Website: macys
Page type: gifting
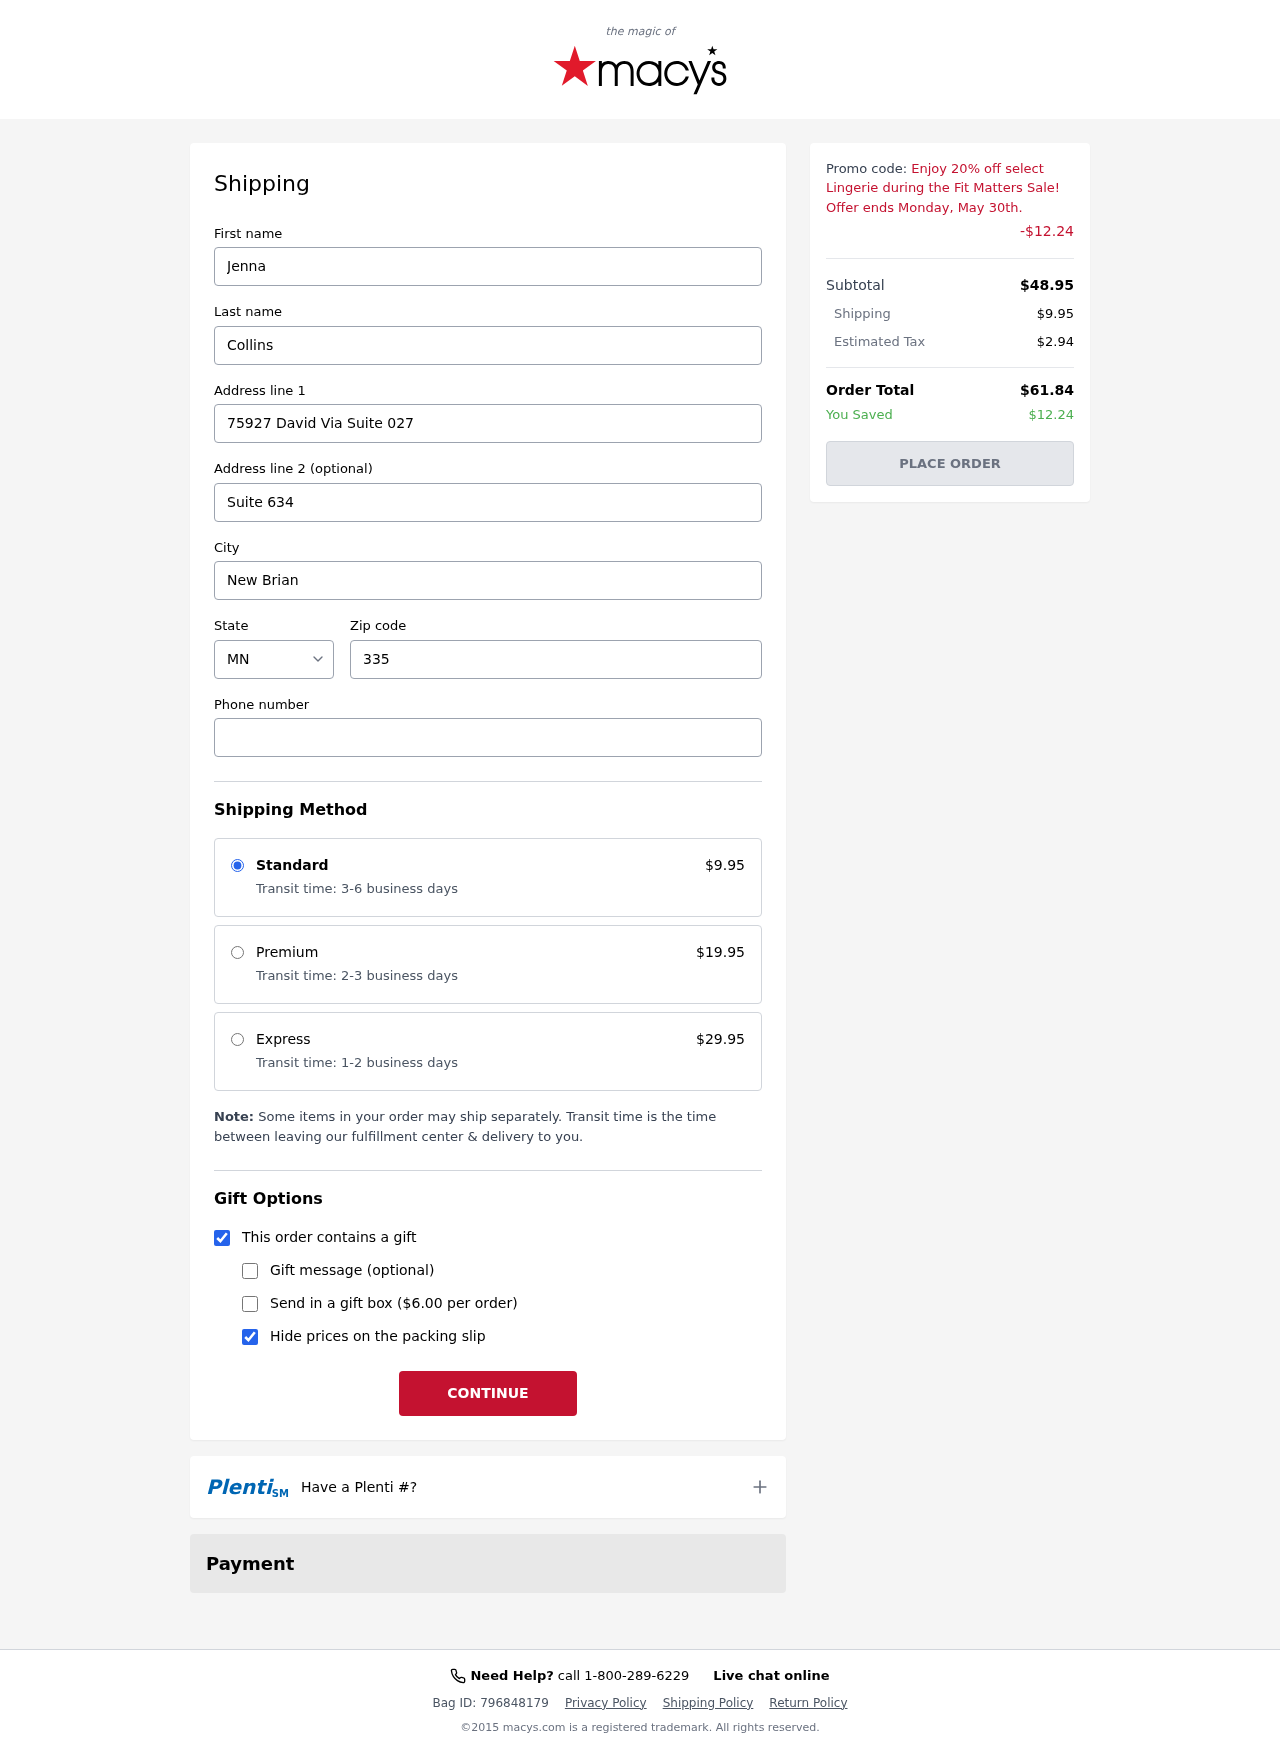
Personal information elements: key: PII_CITY
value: New Brian
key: PII_FIRSTNAME
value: Jenna
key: PII_LASTNAME
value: Collins
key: PII_PHONE
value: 2794496211
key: PII_POSTCODE
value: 33566
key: PII_STATE_ABBR
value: MN
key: PII_STREET
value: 75927 David Via Suite 027
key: PII_STREET2
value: Suite 634
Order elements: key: ORDER_SHIPPING_COST
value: $9.95
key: ORDER_DISCOUNT
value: -$12.24
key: ORDER_SUBTOTAL
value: $48.95
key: ORDER_TAX
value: $2.94
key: ORDER_TOTAL
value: $61.84
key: ORDER_SAVINGS
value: $12.24